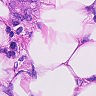
Metastatic tissue present: yes